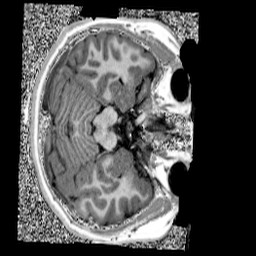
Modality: UNIT1
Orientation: axial
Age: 12
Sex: female
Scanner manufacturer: siemens
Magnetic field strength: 3 T
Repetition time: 4 s
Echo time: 0.00303 s